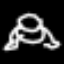
Label: frog